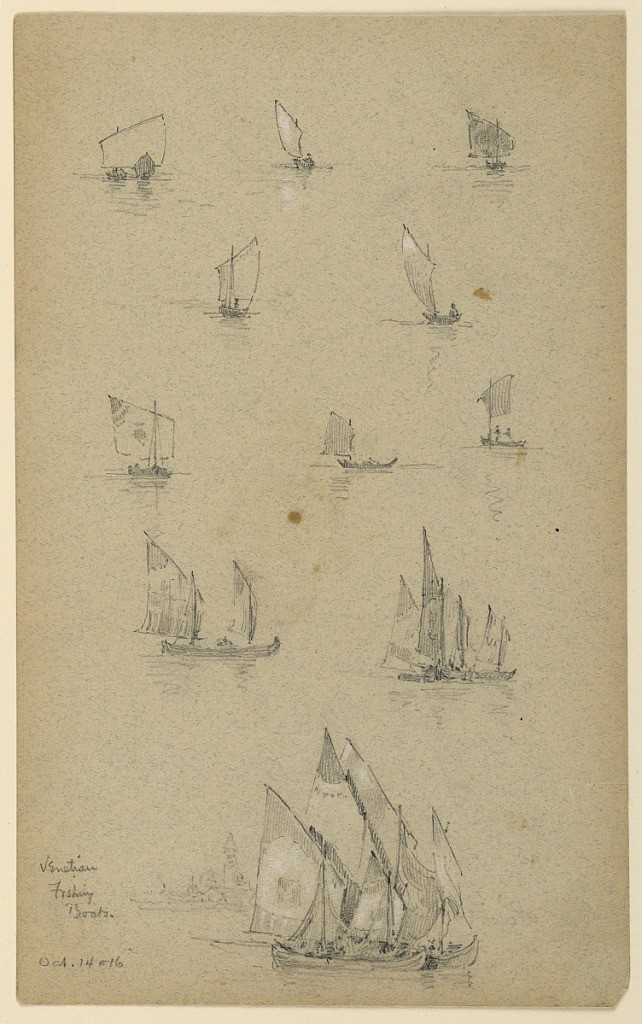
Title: Venetian Fishing Boats
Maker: Arnold William Brunner, American, 1857–1925
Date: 1883
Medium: Graphite and white heightening on grey paper
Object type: Drawing
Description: Eight sketches, upper half of small boats, each with one sail. Two sketches, below, of several boats. Bottom, large boats with a church of Venice beyond, left.